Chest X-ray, PA view. Patient: 9 years old, sex F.
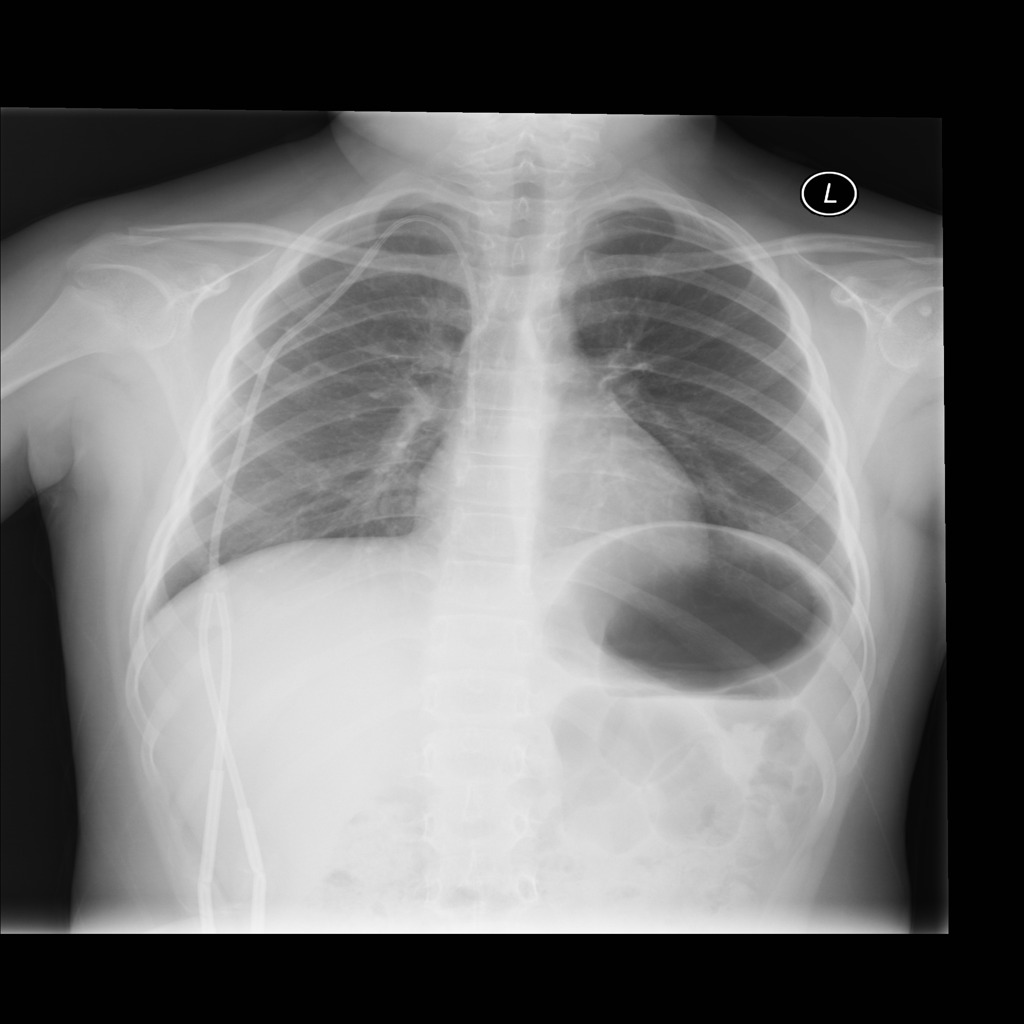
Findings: Consolidation